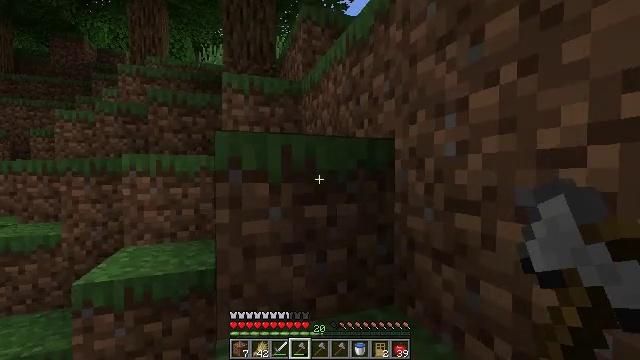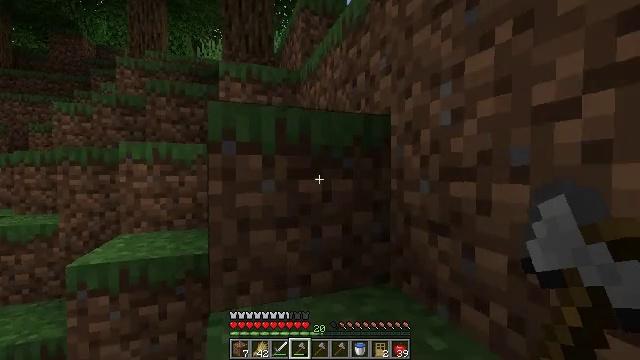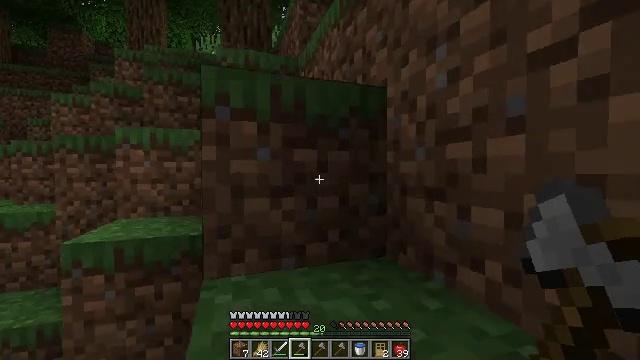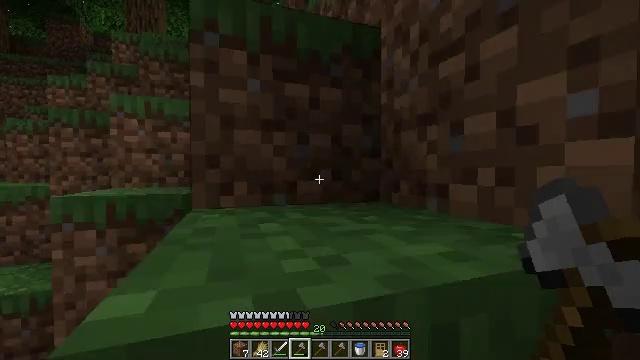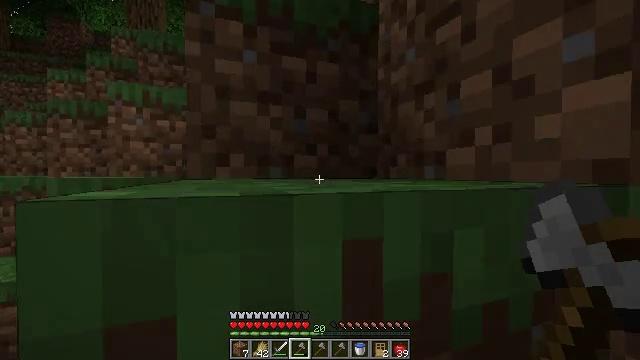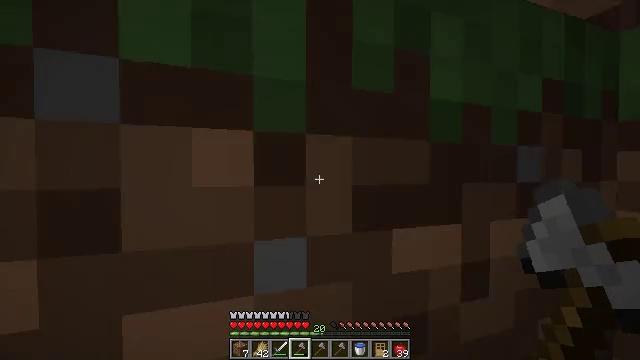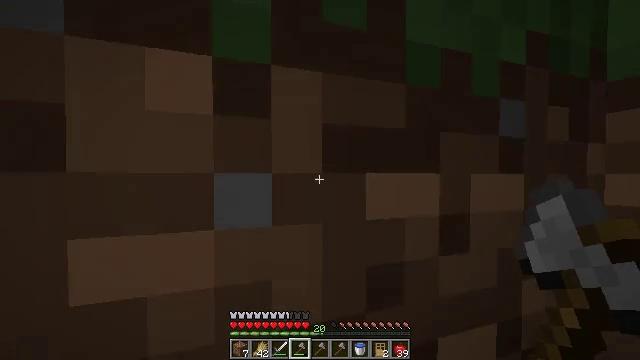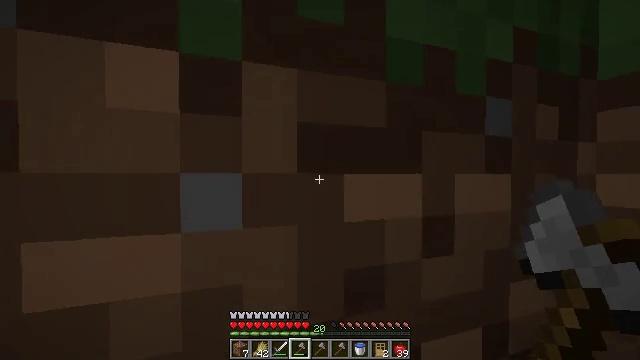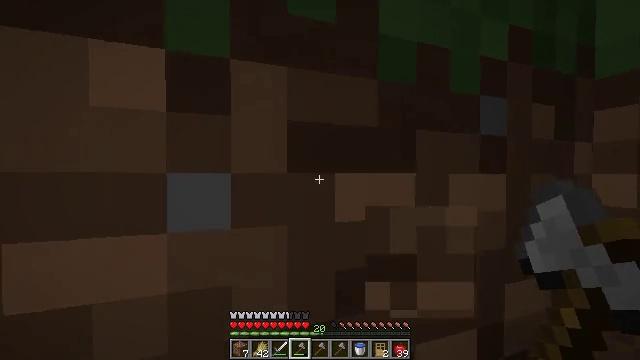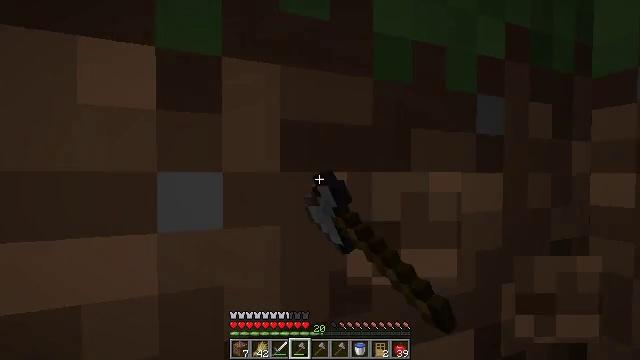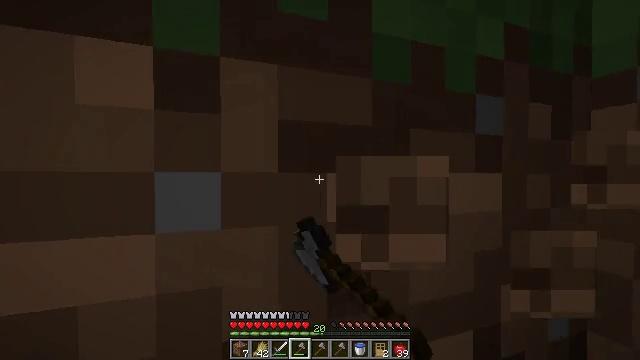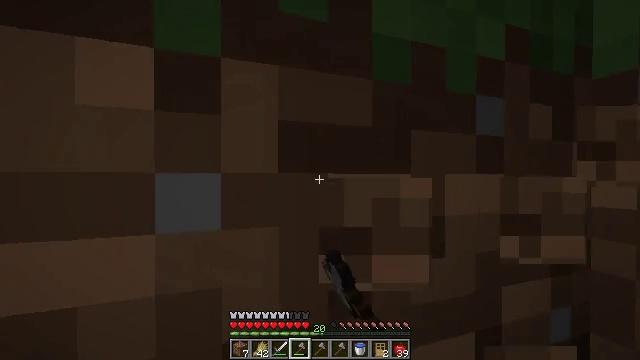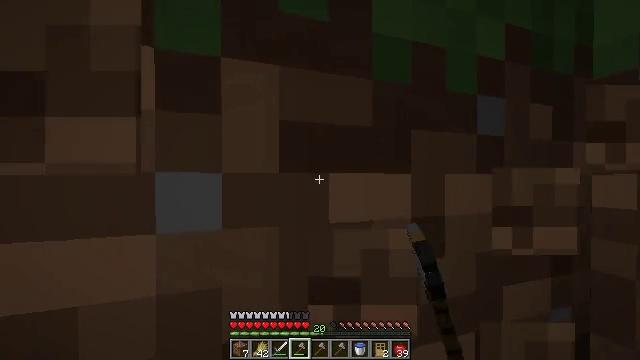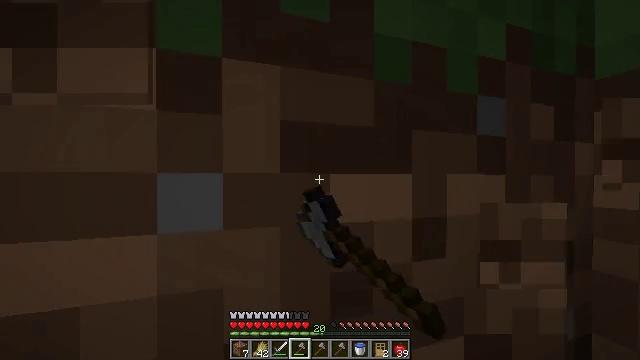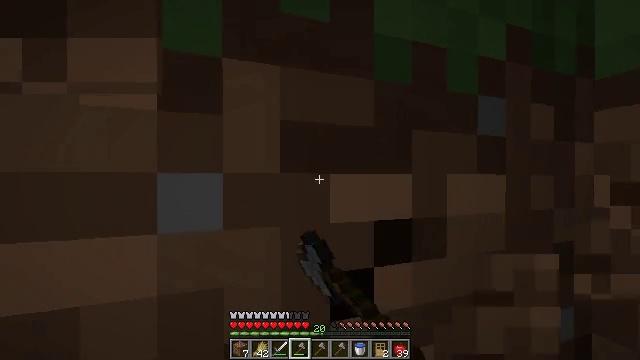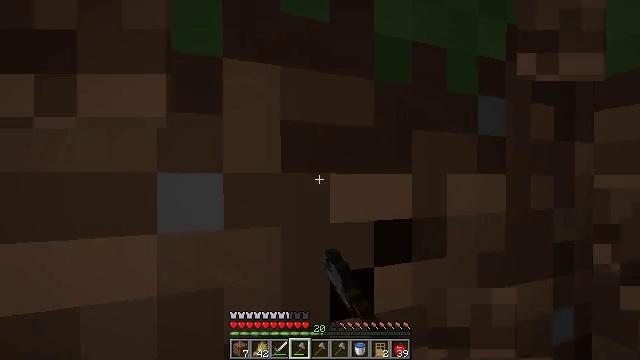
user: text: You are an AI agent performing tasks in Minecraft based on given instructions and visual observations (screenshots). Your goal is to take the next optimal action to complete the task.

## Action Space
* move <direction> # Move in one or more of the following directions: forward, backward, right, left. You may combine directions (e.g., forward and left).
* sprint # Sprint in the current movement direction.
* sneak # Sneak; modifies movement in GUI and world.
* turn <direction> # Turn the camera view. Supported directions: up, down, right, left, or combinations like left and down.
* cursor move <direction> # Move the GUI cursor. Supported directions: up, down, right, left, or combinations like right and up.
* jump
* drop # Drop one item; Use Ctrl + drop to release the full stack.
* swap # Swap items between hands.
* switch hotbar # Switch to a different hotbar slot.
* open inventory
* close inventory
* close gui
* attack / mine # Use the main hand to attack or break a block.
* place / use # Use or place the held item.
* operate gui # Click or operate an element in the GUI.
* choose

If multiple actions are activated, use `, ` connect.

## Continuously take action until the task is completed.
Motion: motion action
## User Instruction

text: Break the grass block.
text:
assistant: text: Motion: move forward
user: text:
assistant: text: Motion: move forward
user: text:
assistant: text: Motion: move forward
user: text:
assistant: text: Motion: move forward
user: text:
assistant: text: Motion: no_op
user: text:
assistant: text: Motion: no_op
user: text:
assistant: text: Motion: no_op
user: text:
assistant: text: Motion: attack / mine
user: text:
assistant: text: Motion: attack / mine
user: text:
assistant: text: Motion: attack / mine
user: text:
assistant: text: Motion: attack / mine
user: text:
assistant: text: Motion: attack / mine
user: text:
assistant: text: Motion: attack / mine
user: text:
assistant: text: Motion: attack / mine
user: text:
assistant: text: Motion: attack / mine
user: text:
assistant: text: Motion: attack / mine
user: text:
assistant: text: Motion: attack / mine
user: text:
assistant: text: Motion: attack / mine
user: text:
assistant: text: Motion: attack / mine
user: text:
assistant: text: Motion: attack / mine
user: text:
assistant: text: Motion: attack / mine
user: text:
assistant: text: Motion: attack / mine
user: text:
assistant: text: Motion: attack / mine
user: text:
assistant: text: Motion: attack / mine
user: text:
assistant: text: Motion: attack / mine
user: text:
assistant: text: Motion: attack / mine
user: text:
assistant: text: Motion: attack / mine
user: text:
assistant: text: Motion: attack / mine
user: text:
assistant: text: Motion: attack / mine
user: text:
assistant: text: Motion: attack / mine